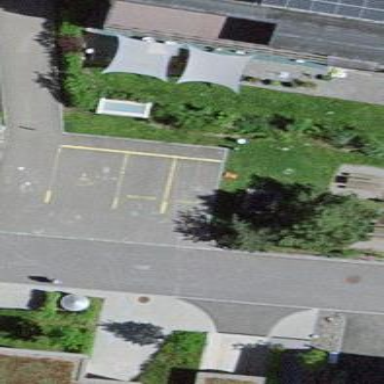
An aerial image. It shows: Parking available on the street side.